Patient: sex M, age 78
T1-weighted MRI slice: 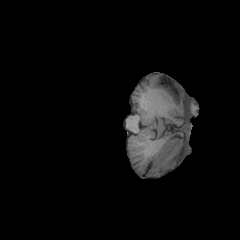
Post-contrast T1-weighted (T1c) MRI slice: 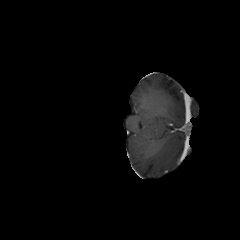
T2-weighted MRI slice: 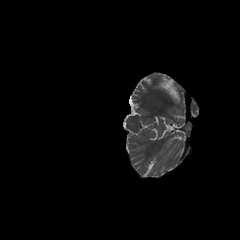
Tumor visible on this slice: no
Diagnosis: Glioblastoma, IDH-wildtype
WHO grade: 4